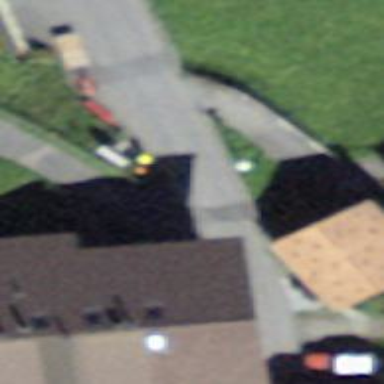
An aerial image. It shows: Post box is visible.